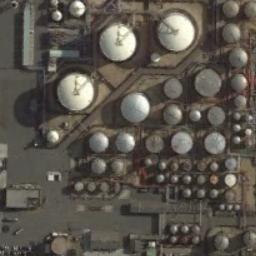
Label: storage_tank